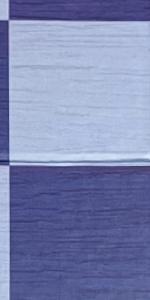
Label: Empty